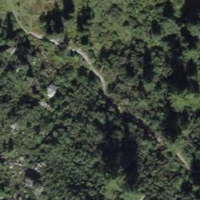
EUNIS habitat code: 26
Species observed at this site:
Cirsium heterophyllum
Cicerbita alpina
Sambucus racemosa
Adenostyles alliariae
Prunus padus